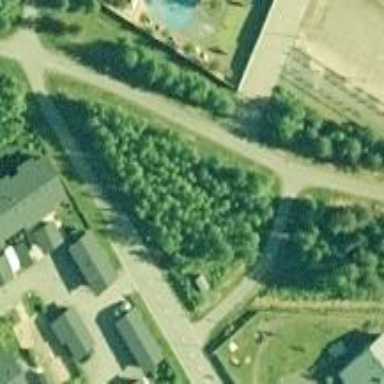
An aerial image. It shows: Asphalt cycleway.